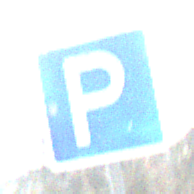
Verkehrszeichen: Parken
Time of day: MorningAfternoon
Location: Outdoor (Suburban)
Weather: PartlyCloudy
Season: NotSpecified
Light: Natural